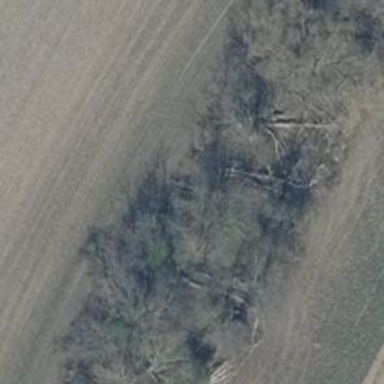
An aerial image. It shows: Row of trees in natural setting.